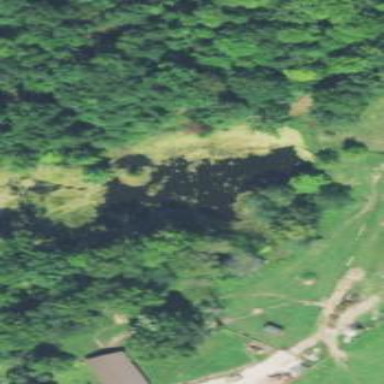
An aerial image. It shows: Pond with natural water.